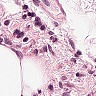
Metastatic tissue present: no